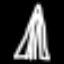
Label: The Eiffel Tower